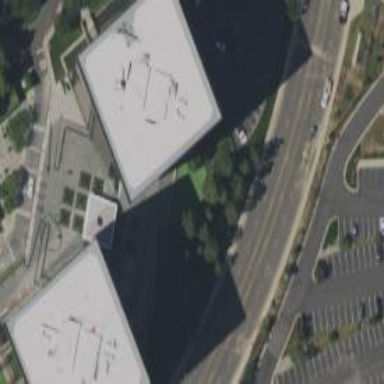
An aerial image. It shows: Office building.